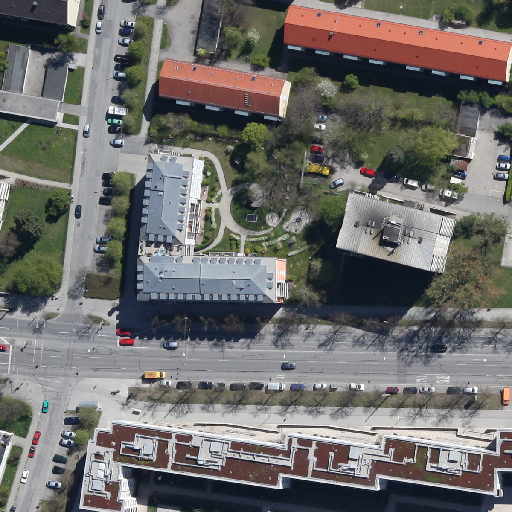
Referring expression: car in the parking area